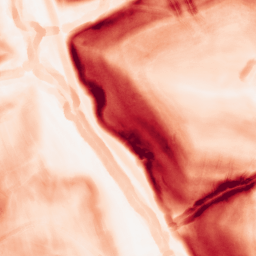
Category: morphological
Decomposition family: morphological_gradient
Decomposition parameters: size: 5
shape: disk
Upsampling method: cubic_catmull_rom
Upsampling parameters: scale: 2
Upsampling scale: 2